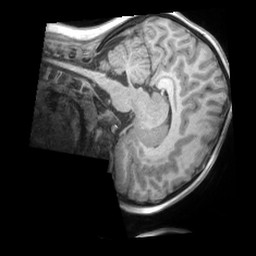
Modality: T1w
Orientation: sagittal
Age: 4
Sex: female
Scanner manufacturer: siemens
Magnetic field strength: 3 T
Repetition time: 2.53 s
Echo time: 0.00164 s